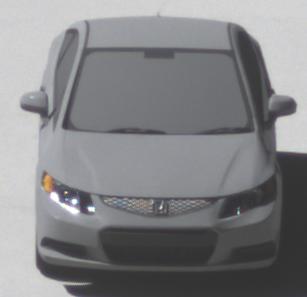
Make: Honda
Model: Civic Limousine 1.8
Detailed model: Civic (IX) Limousine
Model produced from: 2014/05
Model produced until: 2017/06
Doors: 4
Color: gray
Road condition: dry road
Daytime: midday
Contrast: high contrast